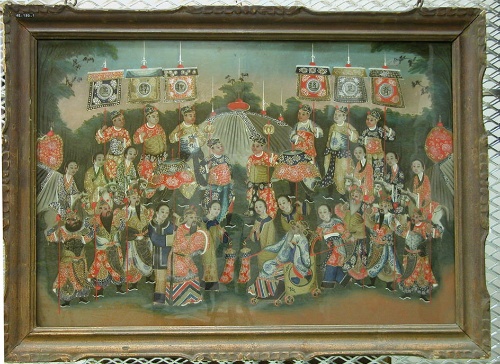
Artist: Unidentified artist
Object type: Painting
Classification: Paintings
Medium: Framed painting; color on glass
Culture: China
Period: Qing dynasty (1644–1911)
Dimensions: 21 1/2 x 31 1/2 in. (54.6 x 80cm)
Department: Asian Art
Credit line: Gift of Mrs. Heyward Cutting, 1942
Accession year: 1942
Repository: Metropolitan Museum of Art, New York, NY
Tags: Men